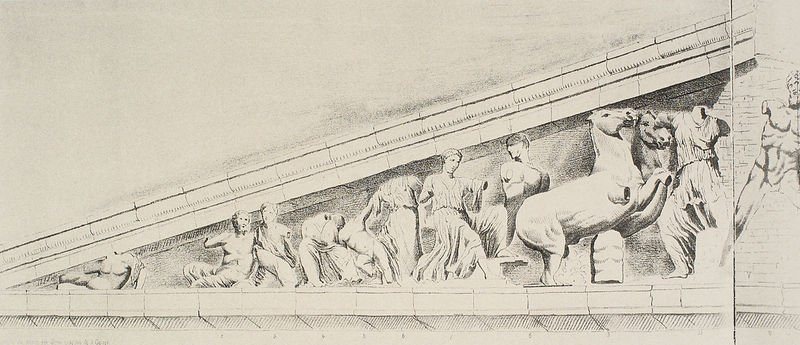
Titel: Parthenon, ein Teil des westlichen Giebels
Künstler: Jaques Carrey
Institution: Paris, Bibliothèque Nationale
Schlagwörter: kampf, mann, dreieck, menschen, frau, männer, schwarz, skizze, szene, weiss, zeichnung, dach, architektur, arme, stein, gewand, stehend, pferd, pferde, skulptur, relief, giebel, krieg, plastik, liegend, berlin, antike, kohle, torso, radierung, bleistift, entwurf, fries, römer, gesims, antik, griechisch, tempel, tunika, römisch, kapitel, geison, winkel, blei, giebeldach, bleistif, beinlos, fehlen, abschluss, skzze, armlos, torsi, fehlende arme, oferd, giebelfries, griechiichenland, fraäuen, fskulptur, ausschreitend